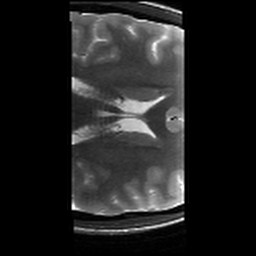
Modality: T2w
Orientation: axial
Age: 19
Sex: female
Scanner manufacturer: siemens
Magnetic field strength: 3 T
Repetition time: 8.02 s
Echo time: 0.08 s